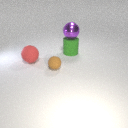
large red rubber sphere in front of large green rubber cylinder